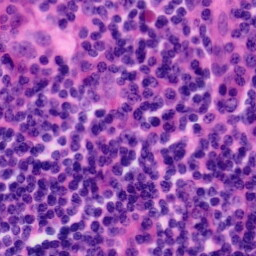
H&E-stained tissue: Tonsil